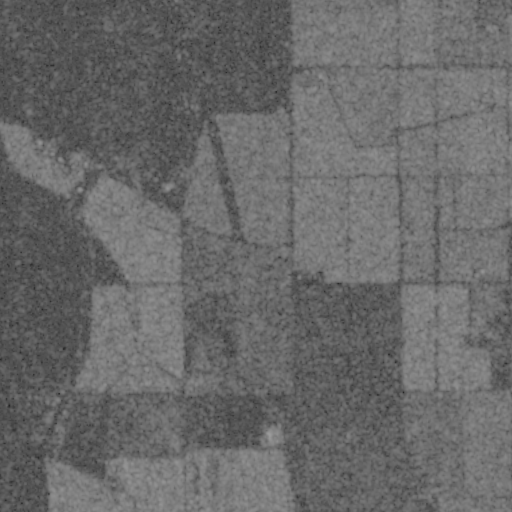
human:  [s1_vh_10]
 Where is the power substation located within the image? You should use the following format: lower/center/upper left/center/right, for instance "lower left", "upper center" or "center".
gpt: The power substation is located in the lower center of the image.
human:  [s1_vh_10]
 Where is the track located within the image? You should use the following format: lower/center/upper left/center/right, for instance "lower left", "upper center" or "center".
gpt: There is no track in the image.

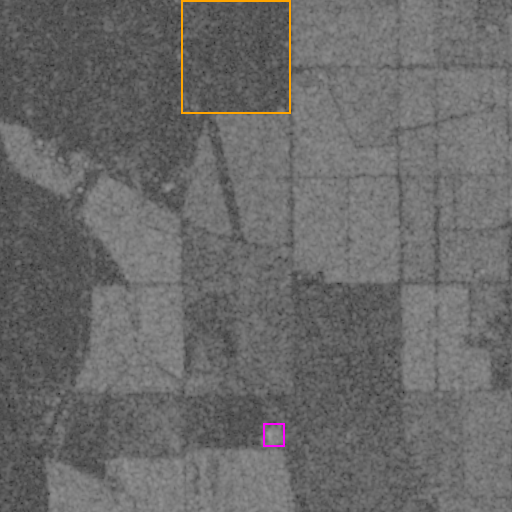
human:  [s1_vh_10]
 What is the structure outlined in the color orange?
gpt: The structure outlined in orange is a crop field.
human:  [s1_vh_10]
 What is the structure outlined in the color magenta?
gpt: The structure outlined in magenta is a power substation.
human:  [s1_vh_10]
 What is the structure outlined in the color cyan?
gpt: There is no cyan outline.